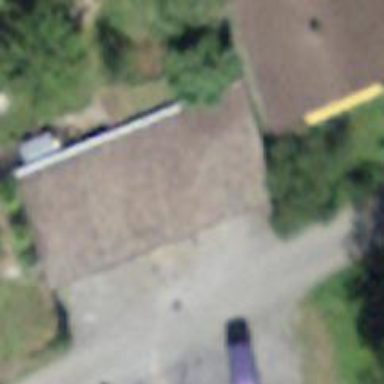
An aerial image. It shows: Group of garages.